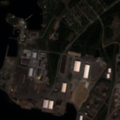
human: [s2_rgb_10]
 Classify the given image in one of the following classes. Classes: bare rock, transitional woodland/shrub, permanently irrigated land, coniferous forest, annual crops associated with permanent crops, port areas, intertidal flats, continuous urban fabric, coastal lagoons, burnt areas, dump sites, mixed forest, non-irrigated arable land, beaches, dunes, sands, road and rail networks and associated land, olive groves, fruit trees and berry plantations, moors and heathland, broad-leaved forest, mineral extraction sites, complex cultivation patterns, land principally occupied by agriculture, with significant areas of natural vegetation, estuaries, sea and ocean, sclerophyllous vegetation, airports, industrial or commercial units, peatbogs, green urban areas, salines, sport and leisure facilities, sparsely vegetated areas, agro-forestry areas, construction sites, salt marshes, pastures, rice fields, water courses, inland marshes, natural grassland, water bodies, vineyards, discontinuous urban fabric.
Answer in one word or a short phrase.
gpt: industrial or commercial units, port areas, coniferous forest, sea and ocean